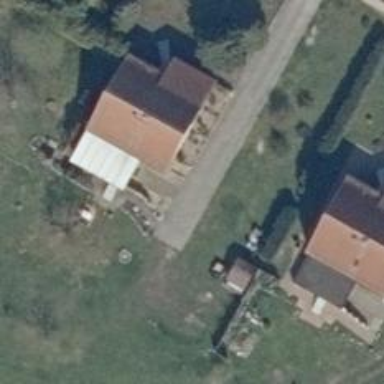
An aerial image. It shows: Driveway.